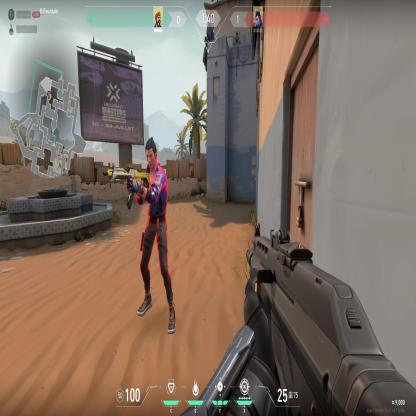
Label: enemy